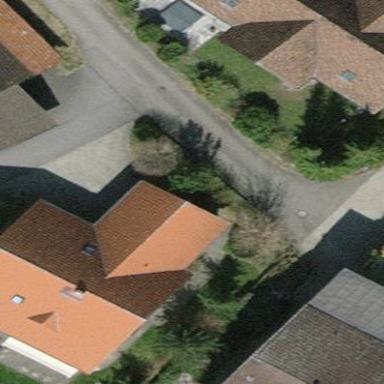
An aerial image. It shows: Building with tile roof.